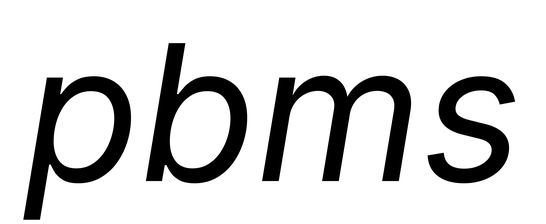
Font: Inter-Italic_Italic